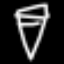
Label: diamond